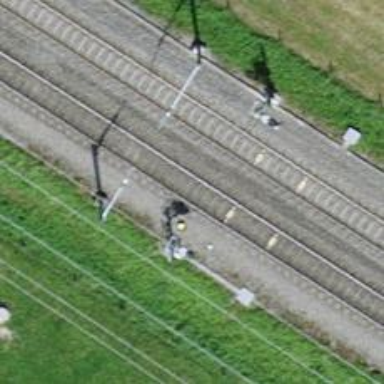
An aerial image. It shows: Railway signal.